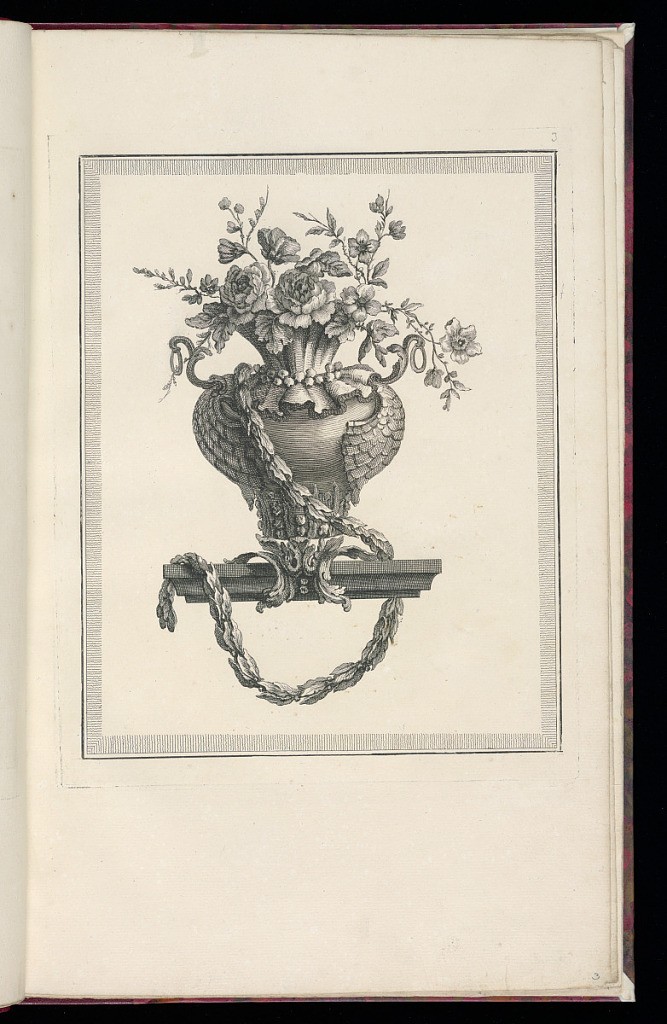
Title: Vase with Flowers
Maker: Pierre Ranson, French, 1736–1786
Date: late 18th century
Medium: Etching and engraving on laid paper
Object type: Print
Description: Design for a two-handled vase with flowers on a support or bracket, with a festoon of laurel leaves intertwined. The vase is decorated with scrolling leaves (rinceaux), a fish scale pattern on the body, and shell motif around the neck, with hanging rings from the scrolling rinceaux handles.